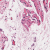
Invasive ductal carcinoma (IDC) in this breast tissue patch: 0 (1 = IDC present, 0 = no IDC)